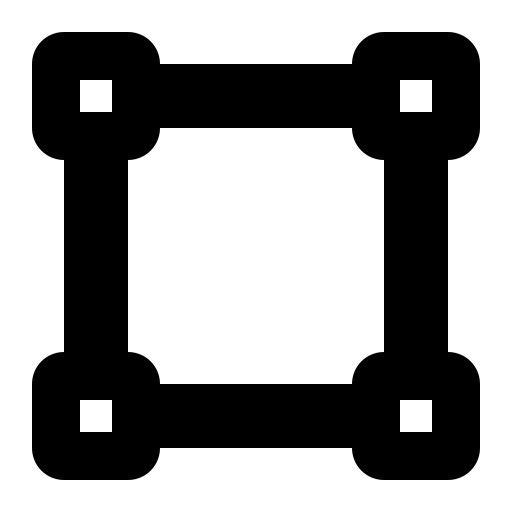
Tags: icon, FontAwesome, fa-icon, solid, vector, square